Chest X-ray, AP view. Patient: 43 years old, sex F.
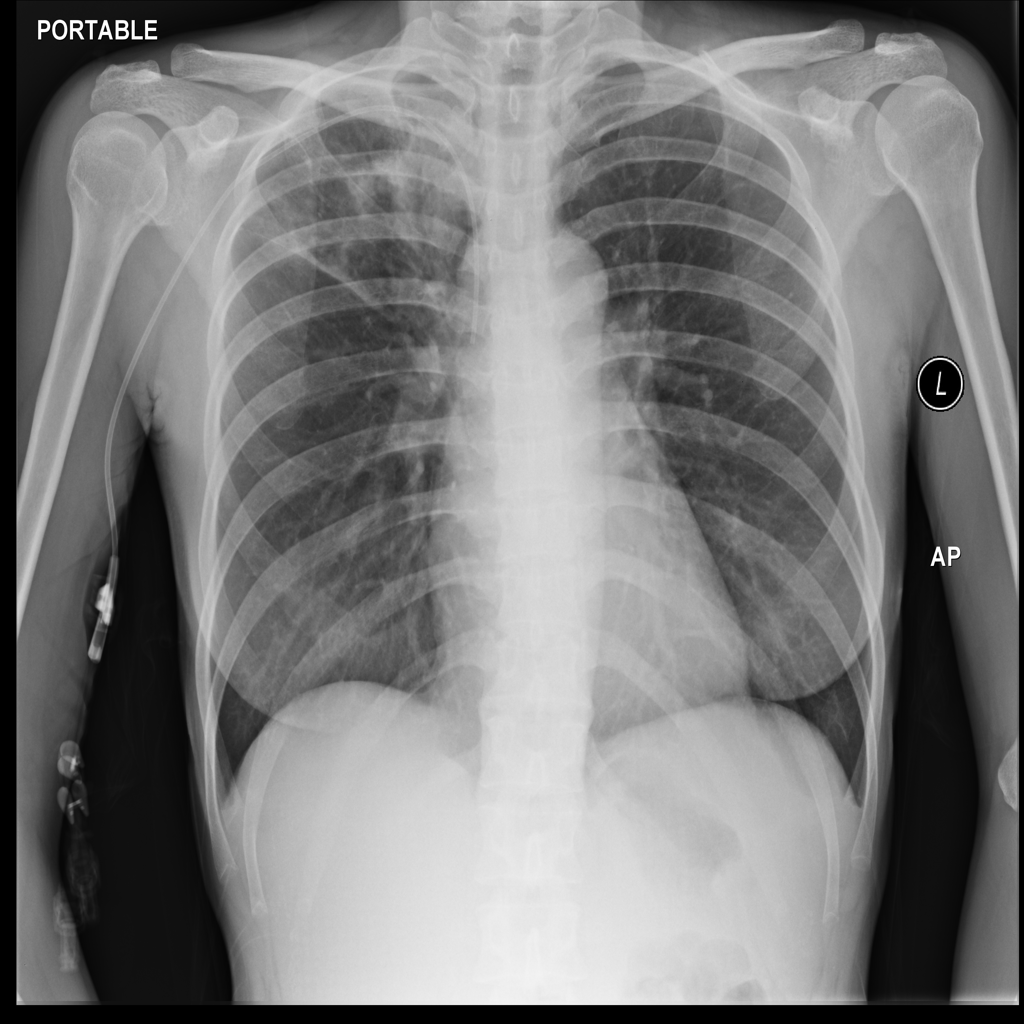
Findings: No Finding